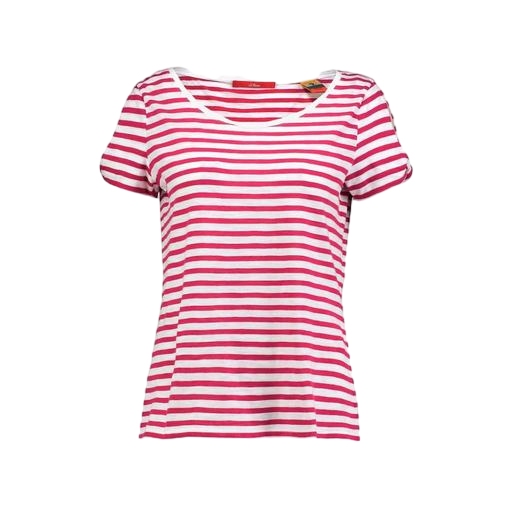
pink striped shortsleeved t-shirt, red striped tee, striped red and white shirt, white background